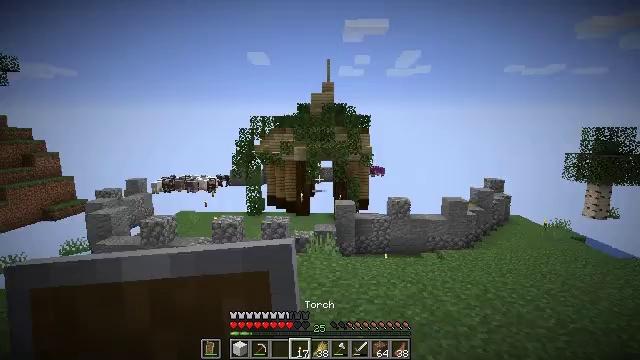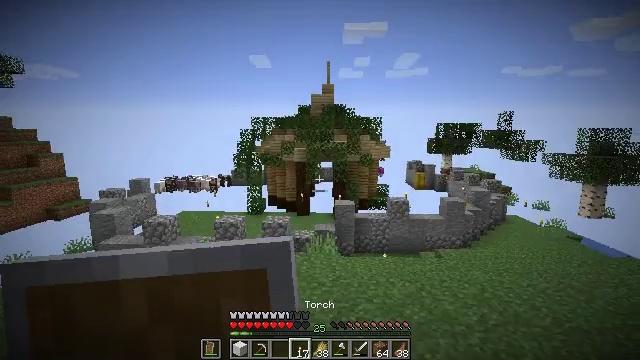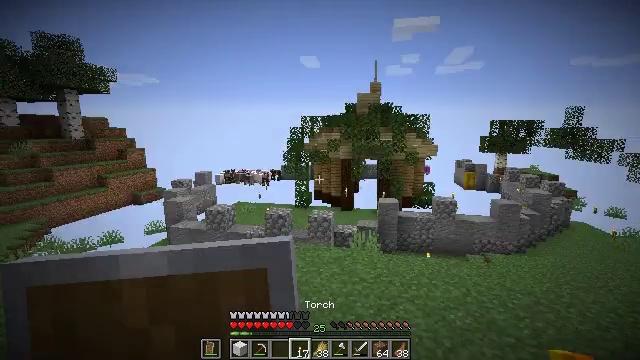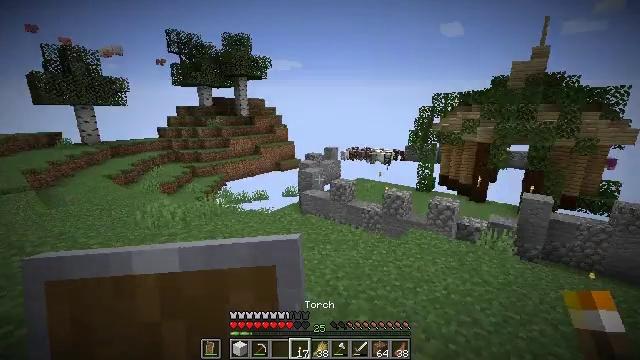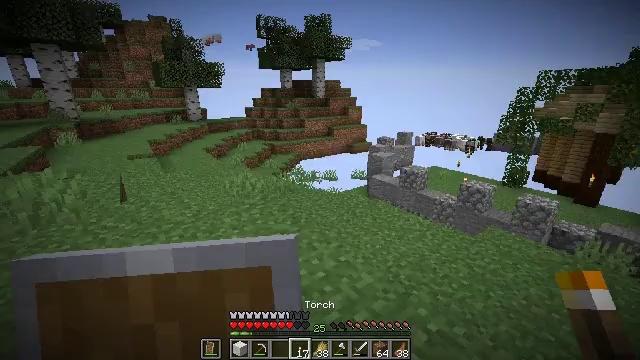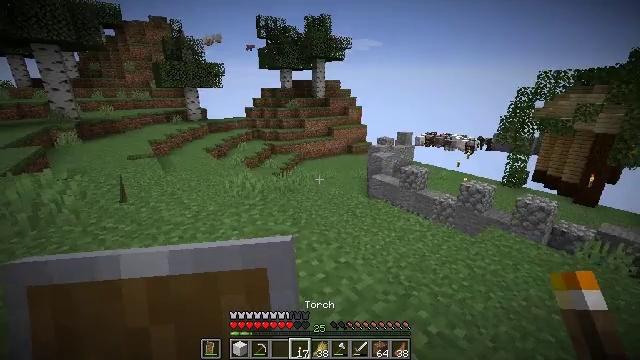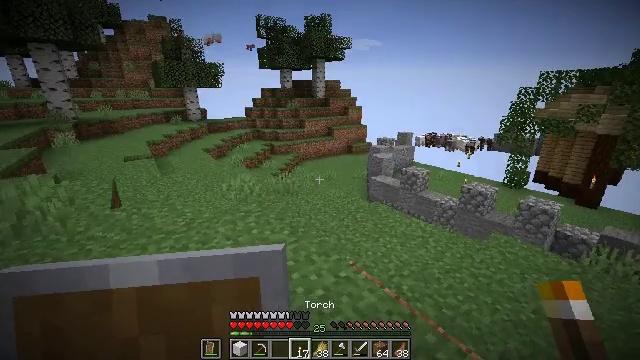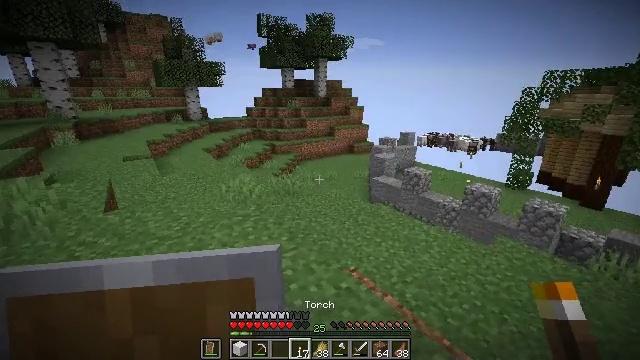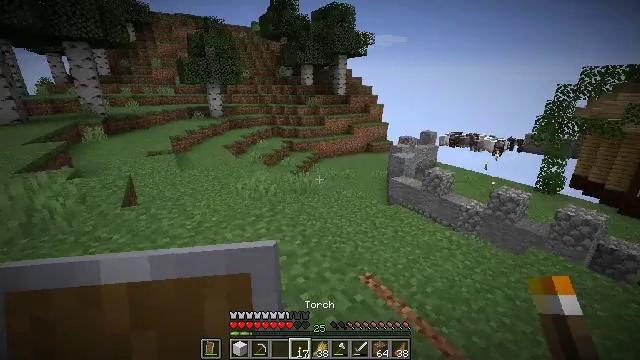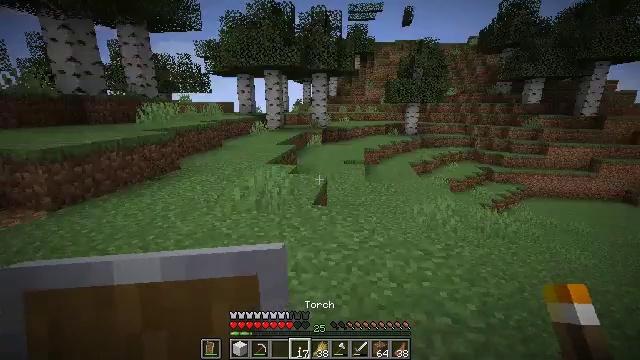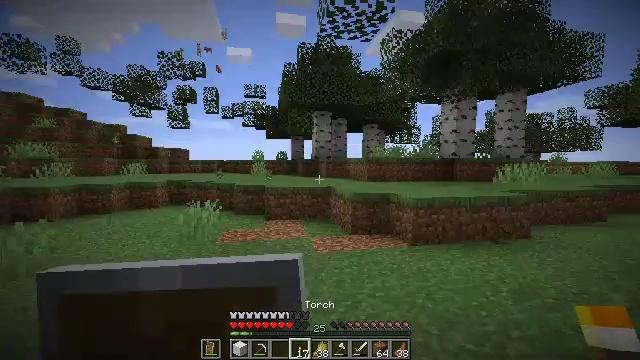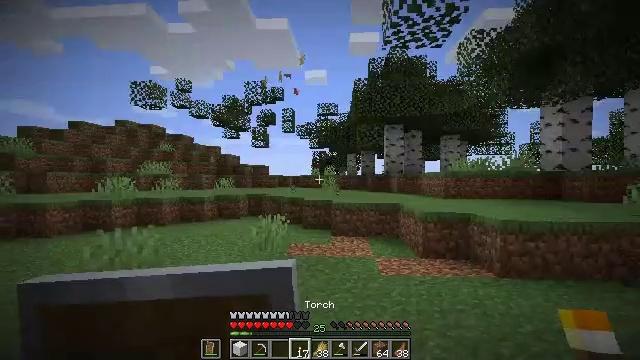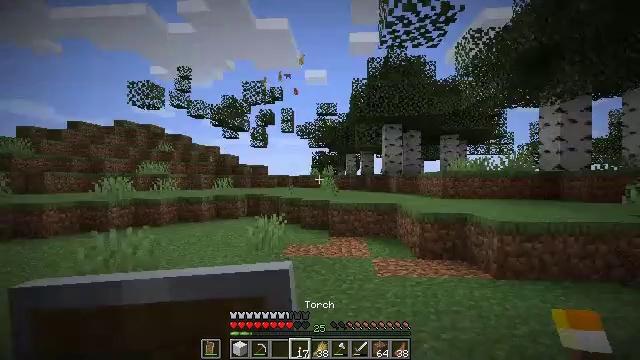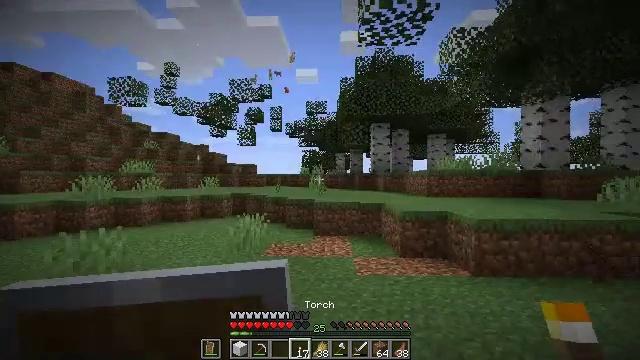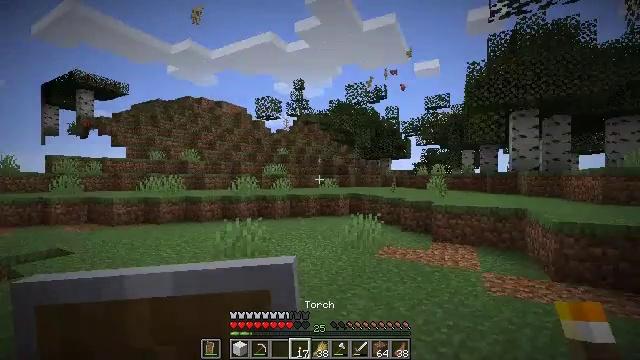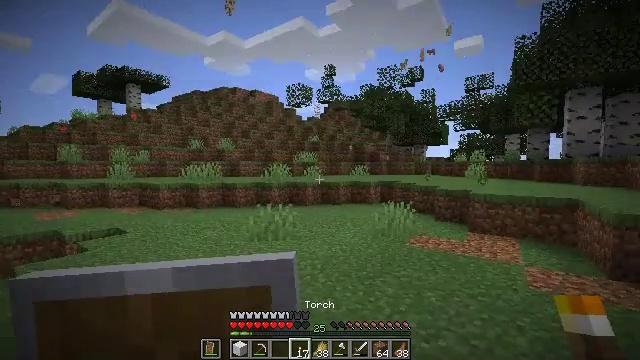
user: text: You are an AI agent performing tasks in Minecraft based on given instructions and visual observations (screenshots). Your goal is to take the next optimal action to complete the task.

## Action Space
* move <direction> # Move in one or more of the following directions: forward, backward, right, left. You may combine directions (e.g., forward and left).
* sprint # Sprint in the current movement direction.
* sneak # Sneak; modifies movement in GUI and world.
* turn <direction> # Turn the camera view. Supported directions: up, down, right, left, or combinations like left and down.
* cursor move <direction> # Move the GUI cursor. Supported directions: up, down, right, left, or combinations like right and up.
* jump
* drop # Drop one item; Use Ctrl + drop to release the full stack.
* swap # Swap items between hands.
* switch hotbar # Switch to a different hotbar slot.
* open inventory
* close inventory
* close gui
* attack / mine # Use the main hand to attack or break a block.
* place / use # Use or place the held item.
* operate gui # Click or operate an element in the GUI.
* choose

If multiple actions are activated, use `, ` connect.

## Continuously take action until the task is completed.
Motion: motion action
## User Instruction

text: Break the birch log in the forest.
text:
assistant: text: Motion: attack / mine
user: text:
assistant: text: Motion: turn left, attack / mine
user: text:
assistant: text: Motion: turn left and down, attack / mine
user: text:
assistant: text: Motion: turn left and down, attack / mine
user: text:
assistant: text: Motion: move forward, attack / mine
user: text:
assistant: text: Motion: move forward, attack / mine
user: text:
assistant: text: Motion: move forward, attack / mine
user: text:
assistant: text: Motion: move forward, turn left, attack / mine
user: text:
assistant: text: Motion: move forward, turn left and up, attack / mine
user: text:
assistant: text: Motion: move forward and move right, turn left and up, attack / mine
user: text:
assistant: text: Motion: move forward and move right, turn left and up, attack / mine
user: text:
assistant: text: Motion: move right, attack / mine
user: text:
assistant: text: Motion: turn right, attack / mine
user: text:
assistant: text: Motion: turn left, attack / mine
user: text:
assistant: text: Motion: move forward, turn left and down, attack / mine
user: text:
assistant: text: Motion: move forward, turn left and down, attack / mine
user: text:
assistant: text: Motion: move forward, turn left, attack / mine
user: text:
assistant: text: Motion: move forward, turn left and down, attack / mine
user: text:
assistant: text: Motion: move forward, turn left, attack / mine
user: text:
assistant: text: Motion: move forward and move right, turn left, attack / mine
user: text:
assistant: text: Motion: move forward and move right, turn left and down, attack / mine
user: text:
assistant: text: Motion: move forward and move right, turn left and down, attack / mine
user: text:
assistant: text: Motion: move forward and move right, turn left, attack / mine
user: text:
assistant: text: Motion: move forward and move right, turn right, attack / mine
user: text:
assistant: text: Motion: move forward and move right, turn right, attack / mine
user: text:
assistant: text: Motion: move forward and move right, turn right, attack / mine
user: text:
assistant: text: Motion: move forward and move right, turn right and down, attack / mine
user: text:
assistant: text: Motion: move forward, turn right, attack / mine
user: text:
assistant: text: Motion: move forward, turn right, attack / mine
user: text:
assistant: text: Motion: move forward, attack / mine